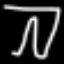
Label: pants